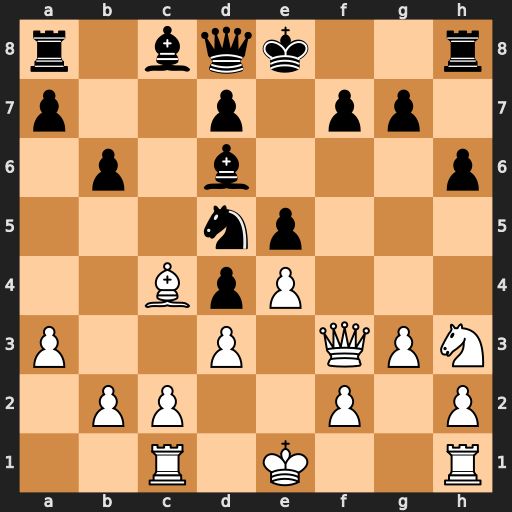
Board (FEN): r1bqk2r/p2p1pp1/1p1b3p/3np3/2BpP3/P2P1QPN/1PP2P1P/2R1K2R
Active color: w
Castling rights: Kkq
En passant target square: -
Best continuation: Bxd5 O-O Bxa8